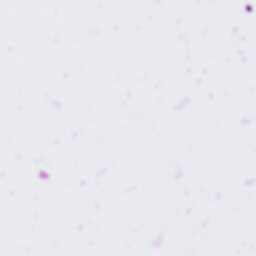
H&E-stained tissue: Tonsil